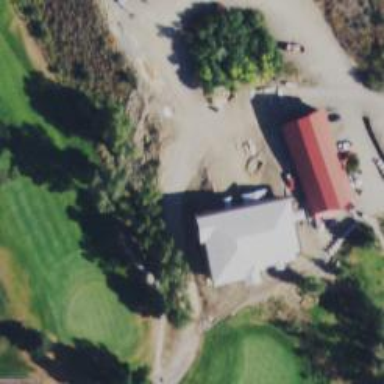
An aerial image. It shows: Clubhouse for golf.